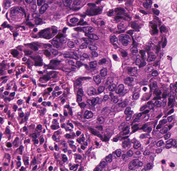
Tumor epithelial tissue: yes
Tumor-associated stroma tissue: yes
Normal tissue: no